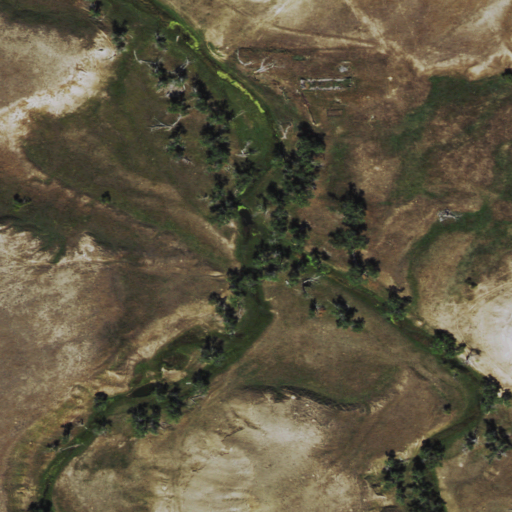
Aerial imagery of valley in Wyoming named Davis Draw containing herbaceous wetlands, grassland, shrub, and woody wetlands